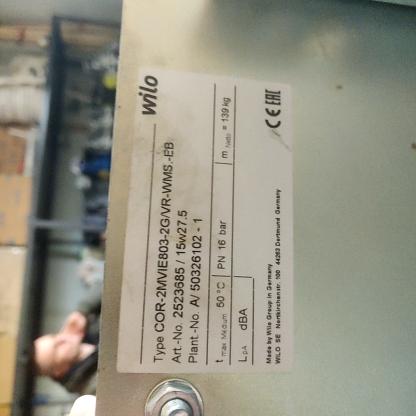
Klasa: tabliczka-znamionowa